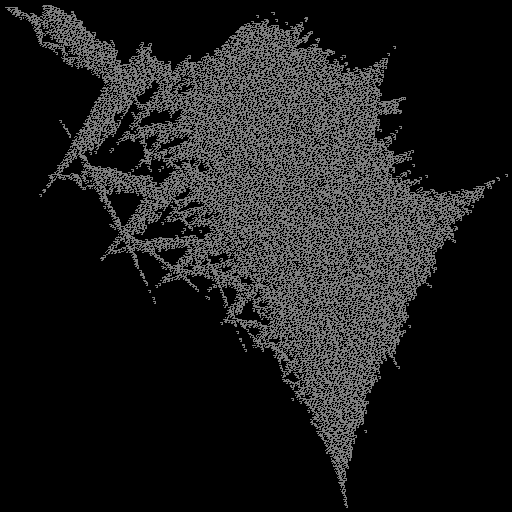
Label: turbanshell